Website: apple
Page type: customer-info-address
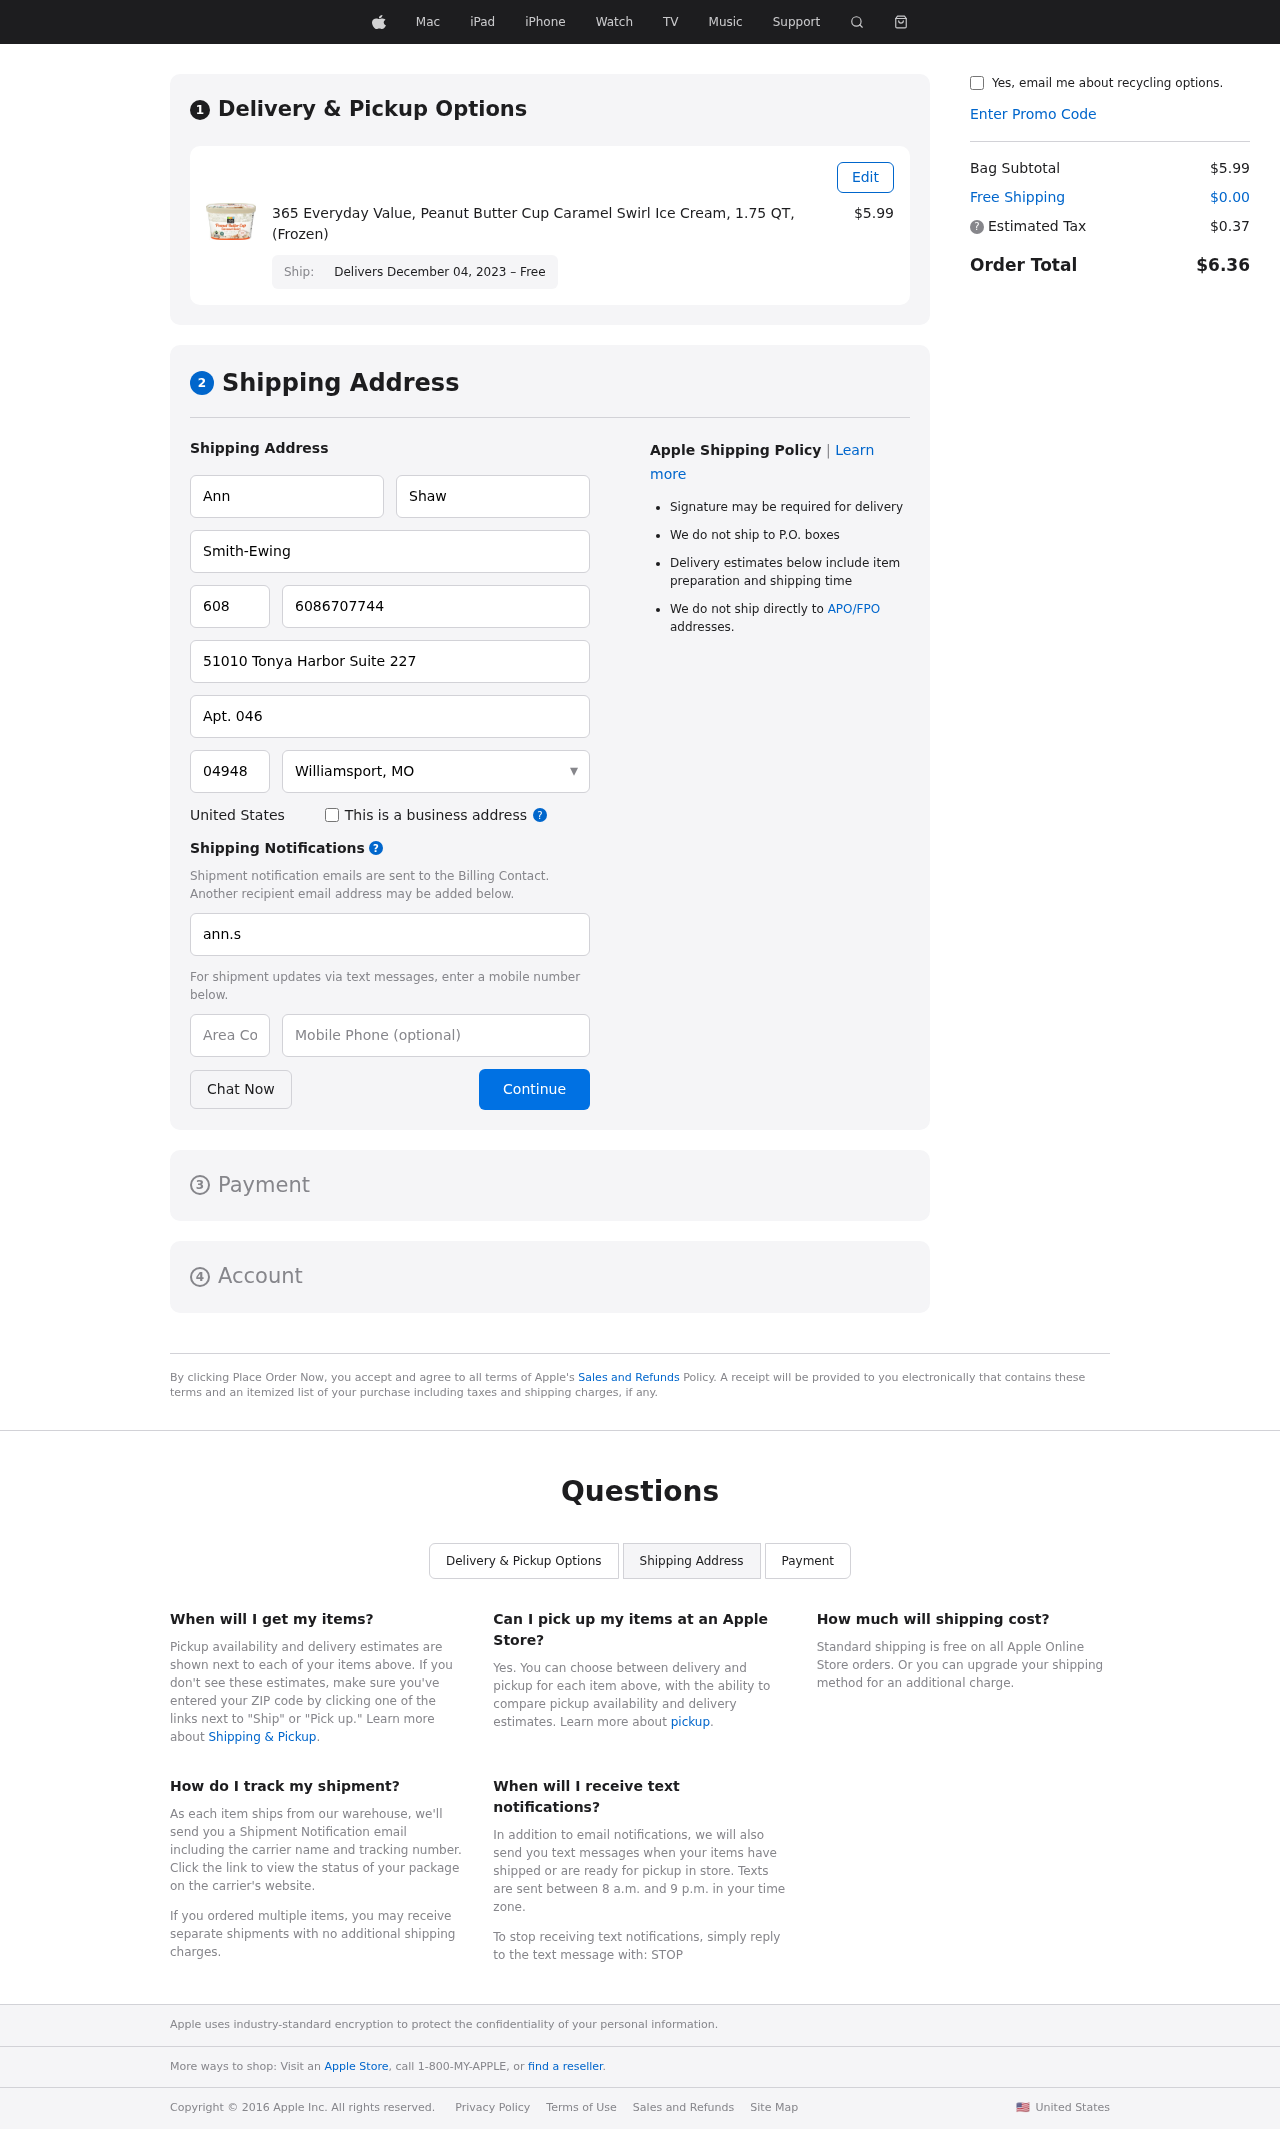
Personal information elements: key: PII_CITY_STATE
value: Williamsport, MO
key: PII_COMPANY
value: Smith-Ewing
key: PII_COUNTRY
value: United States
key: PII_EMAIL
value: ann.shaw@hotmail.com
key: PII_FIRSTNAME
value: Ann
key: PII_LASTNAME
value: Shaw
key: PII_PHONE
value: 6086707744
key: PII_PHONE_ALT
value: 9205755074
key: PII_PHONE_ALT_AREA
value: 920
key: PII_PHONE_AREA
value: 608
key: PII_POSTCODE
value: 04948
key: PII_STREET
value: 51010 Tonya Harbor Suite 227
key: PII_STREET2
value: Apt. 046
Product elements: key: PRODUCT1_NAME
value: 365 Everyday Value, Peanut Butter Cup Caramel Swirl Ice Cream, 1.75 QT, (Frozen)
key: PRODUCT1_PRICE
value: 5.99
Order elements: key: ORDER_DELIVERY_DATE
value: Delivers December 04, 2023 – Free
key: ORDER_SUBTOTAL
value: $5.99
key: ORDER_SHIPPING_COST
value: $0.00
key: ORDER_TAX
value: $0.37
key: ORDER_TOTAL
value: $6.36